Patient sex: F
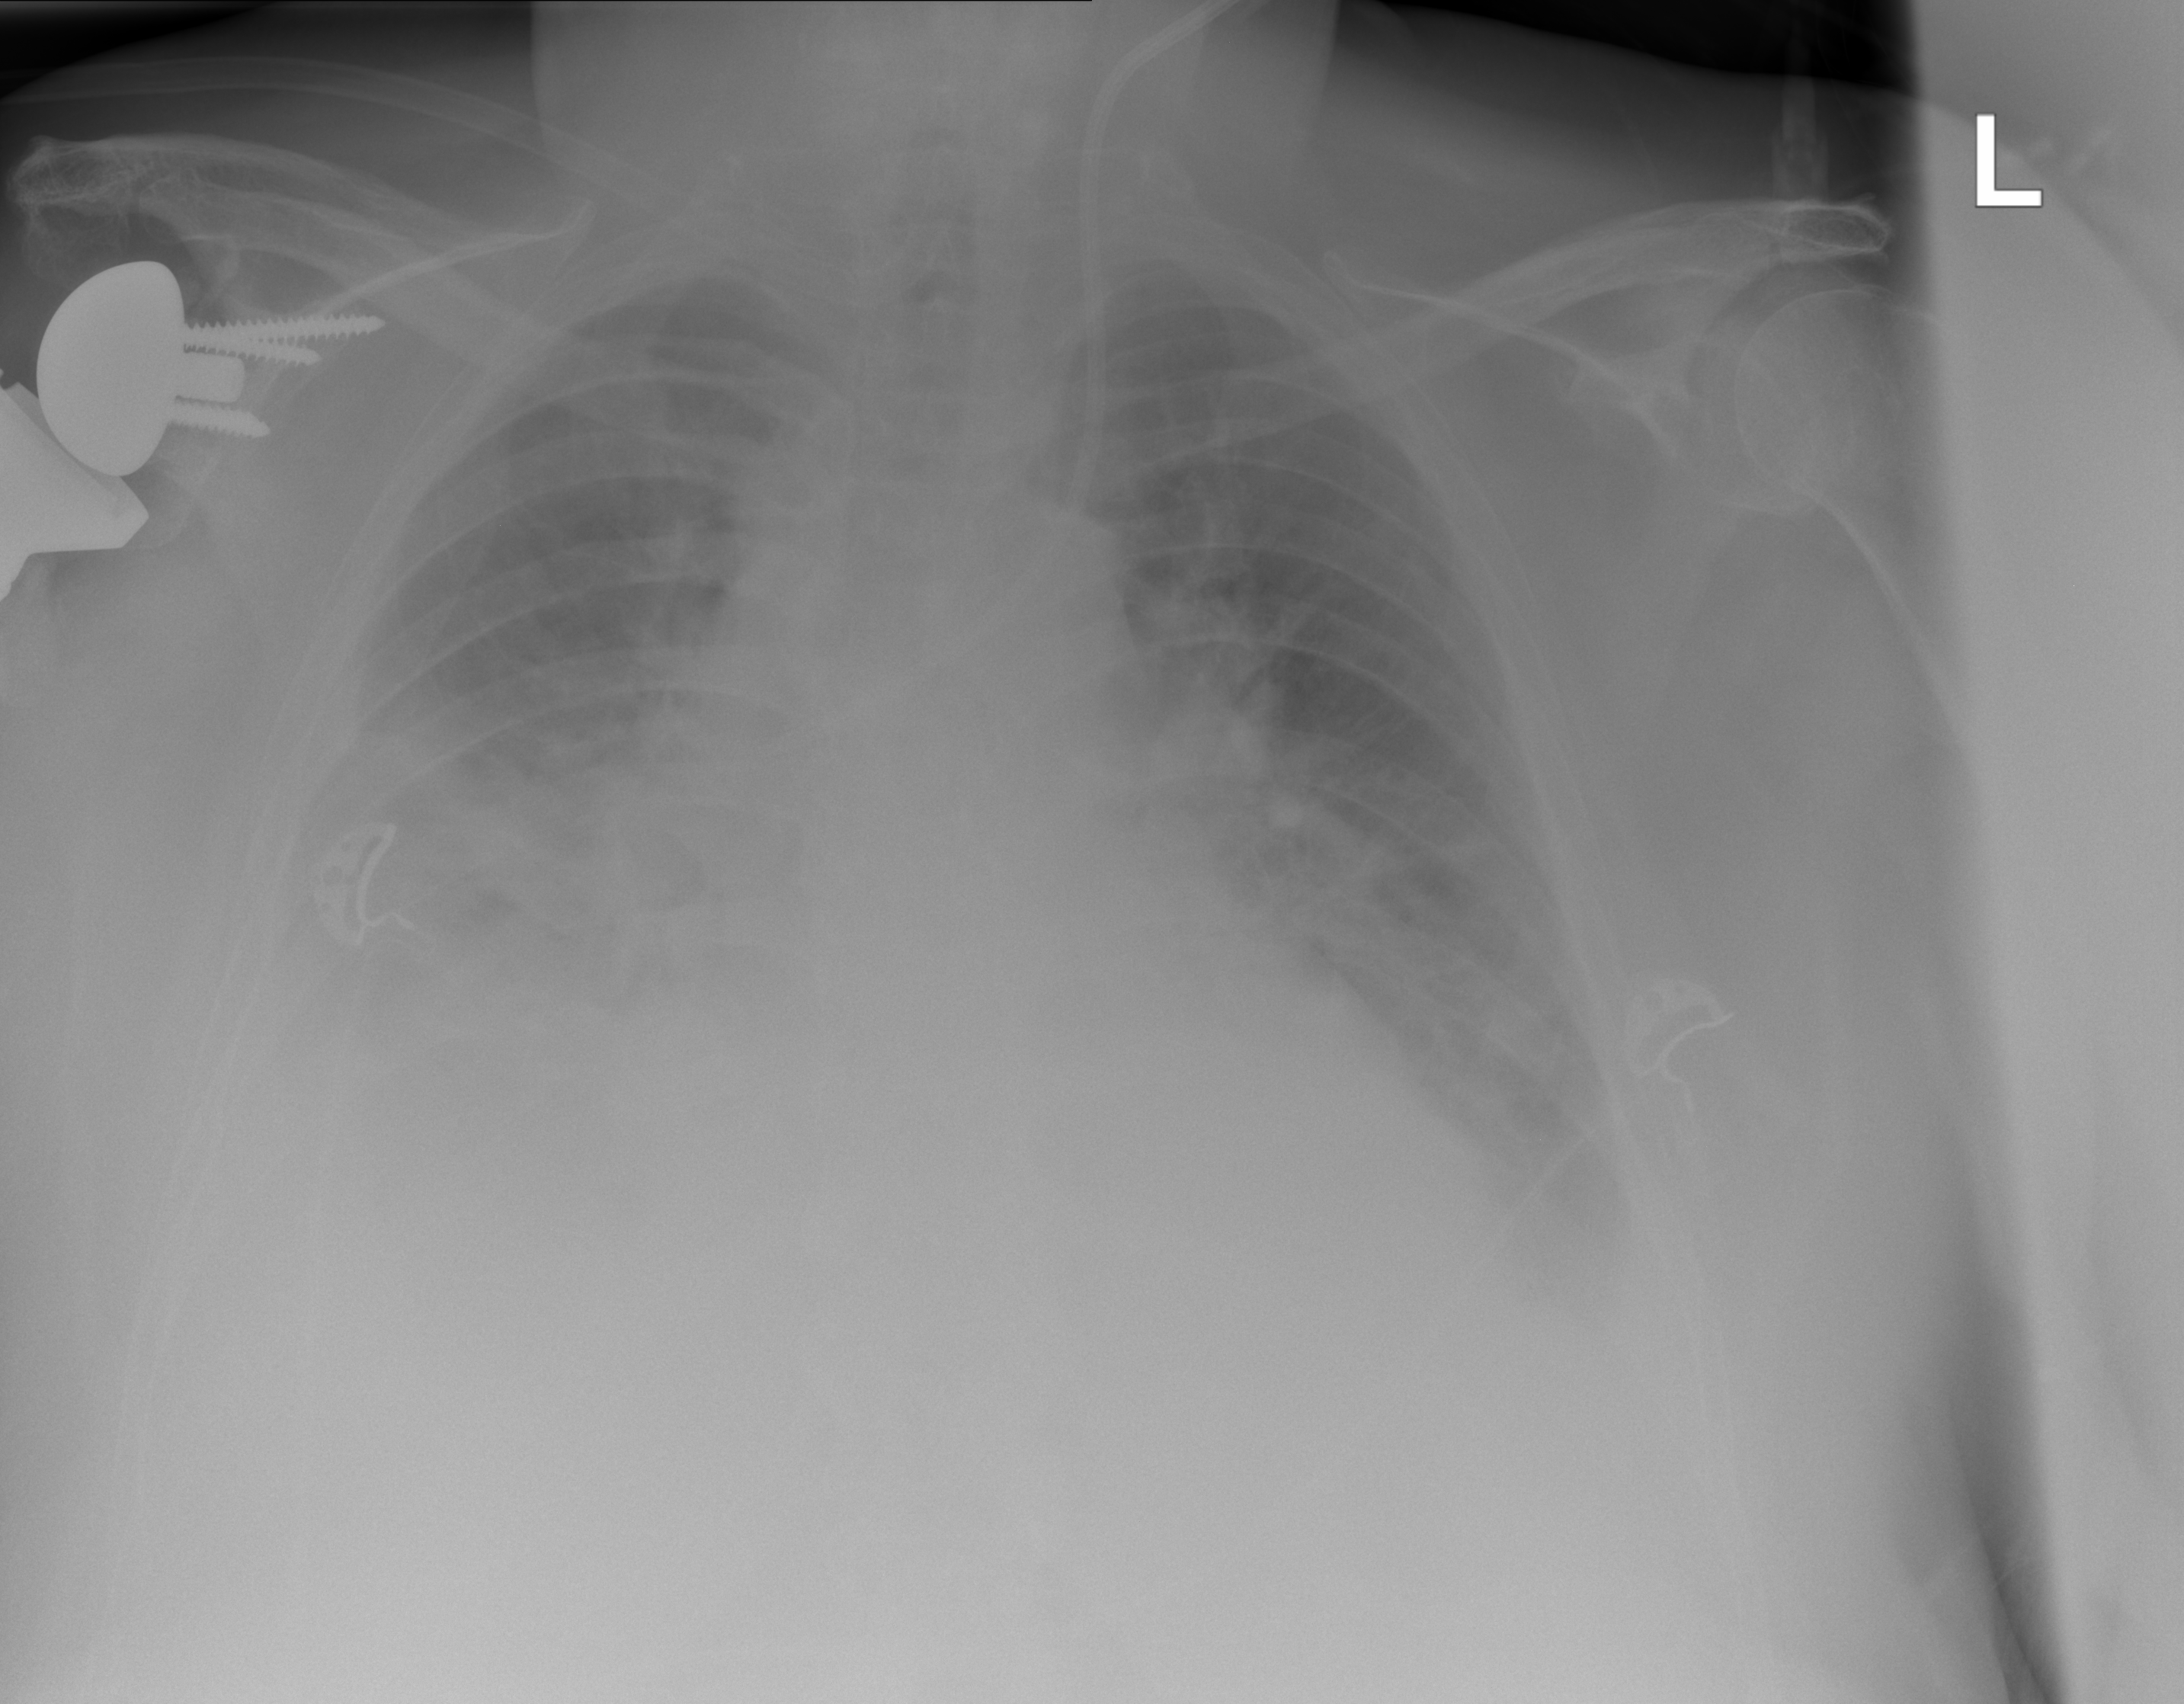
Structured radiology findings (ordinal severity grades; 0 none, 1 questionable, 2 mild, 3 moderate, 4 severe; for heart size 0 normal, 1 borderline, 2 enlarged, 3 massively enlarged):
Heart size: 2
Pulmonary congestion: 0
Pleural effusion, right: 3
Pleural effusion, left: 2
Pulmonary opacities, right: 1
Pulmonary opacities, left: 0
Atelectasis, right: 3
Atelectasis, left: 2